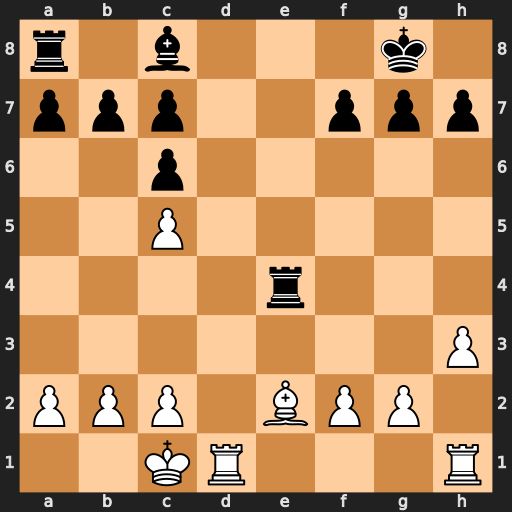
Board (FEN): r1b3k1/ppp2ppp/2p5/2P5/4r3/7P/PPP1BPP1/2KR3R
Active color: w
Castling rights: -
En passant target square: -
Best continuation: Rd8+ Re8 Rxe8#